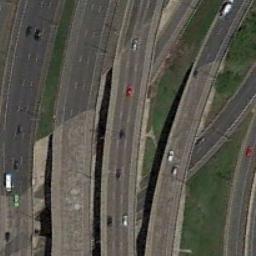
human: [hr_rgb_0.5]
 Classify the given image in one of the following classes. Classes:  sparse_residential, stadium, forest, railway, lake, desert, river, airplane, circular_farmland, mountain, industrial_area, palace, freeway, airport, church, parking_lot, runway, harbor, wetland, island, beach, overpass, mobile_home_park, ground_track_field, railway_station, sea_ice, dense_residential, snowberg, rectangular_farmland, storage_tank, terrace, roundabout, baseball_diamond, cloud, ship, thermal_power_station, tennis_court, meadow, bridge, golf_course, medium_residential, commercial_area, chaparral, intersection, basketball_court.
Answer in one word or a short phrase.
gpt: overpass